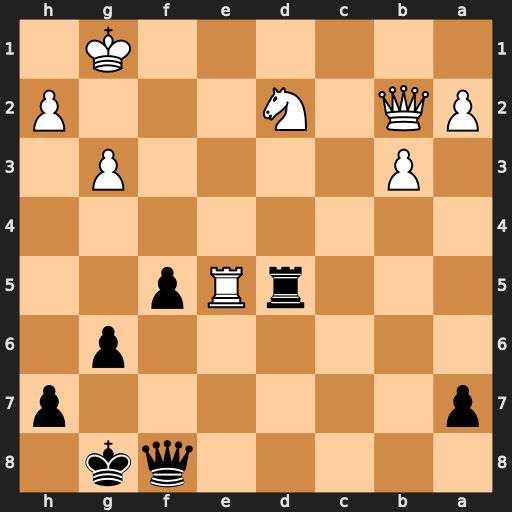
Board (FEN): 5qk1/p6p/6p1/3rRp2/8/1P4P1/PQ1N3P/6K1
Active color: b
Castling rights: -
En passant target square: -
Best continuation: Qc5+ Kg2 Rxe5